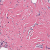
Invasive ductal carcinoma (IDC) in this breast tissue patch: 0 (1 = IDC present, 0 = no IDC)